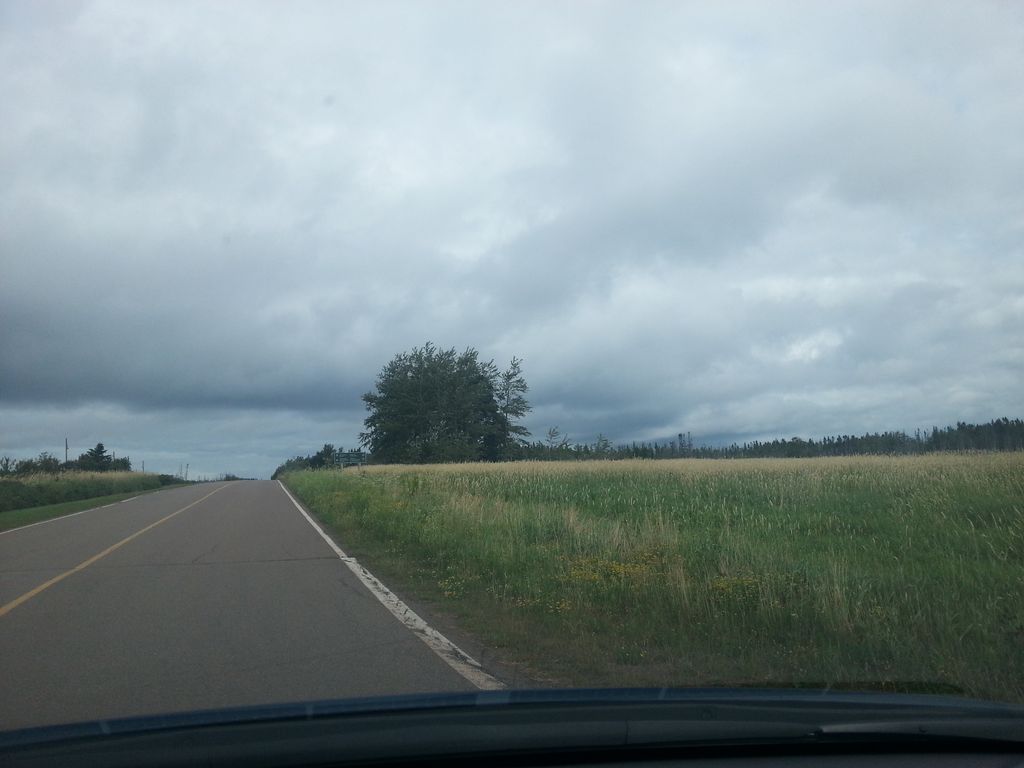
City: charlottetown